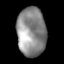
Tissue: lung
Cell type: Endothelial cells
Senescence score: 0.6028
Nuclear area (px): 1379
Mean DAPI intensity: 140.209